Question: i am starting with JPanel and i am trying to put 2 simple buttons on a frame, i was able to put the buttons but not position them, here is my code:
'''
JFrame frame = new JFrame();
frame.setSize(500,500);
frame.setDefaultCloseOperation(JFrame.EXIT_ON_CLOSE);
JButton but = new JButton("text");
JButton but2 = new JButton("list");
JPanel panel= new JPanel(new GridLayout(1, 2));
panel.setSize(100, 100);
panel.add(but);
panel.add(but2);
frame.add(panel);
frame.setVisible(true);
'''
and here is a sketch of what i want:

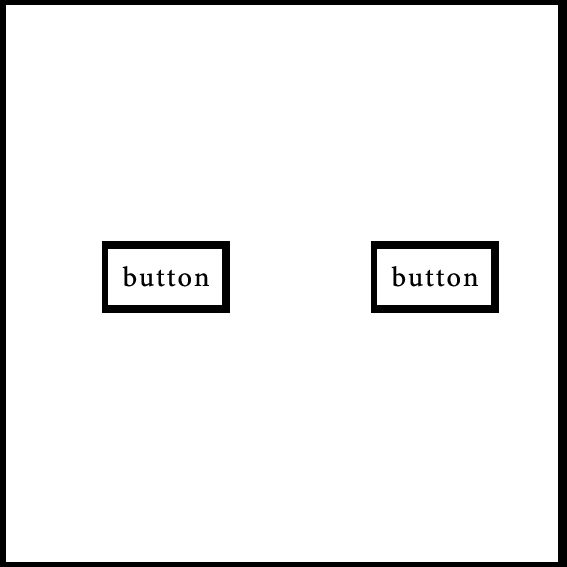
Answer: Look to layout padding and borders to solve this.

'''
import java.awt.*;
import javax.swing.*;
import javax.swing.border.EmptyBorder;
class TwoButtonLayout {
public static void main(String[] args) {
Runnable r = new Runnable() {
@Override
public void run() {
// adjust numbers to need..
JPanel panel = new JPanel(new GridLayout(1, 2, 40, 40));
// adjust numbers to need..
panel.setBorder(new EmptyBorder(20,30,20,30));
panel.setBackground(Color.WHITE);
JButton but = new JButton("text");
JButton but2 = new JButton("list");
panel.add(but);
panel.add(but2);
JOptionPane.showMessageDialog(null, panel);
}
};
// Swing GUIs should be created and updated on the EDT
// http://docs.oracle.com/javase/tutorial/uiswing/concurrency
SwingUtilities.invokeLater(r);
}
}
'''